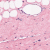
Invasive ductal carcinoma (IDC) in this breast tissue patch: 0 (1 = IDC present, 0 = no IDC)